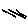
Label: line